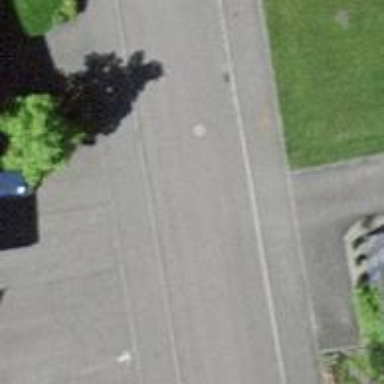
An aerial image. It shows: Kerb barrier.